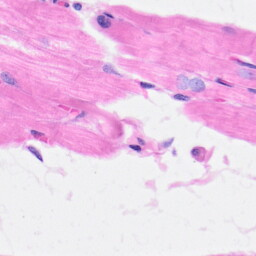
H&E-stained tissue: Heart